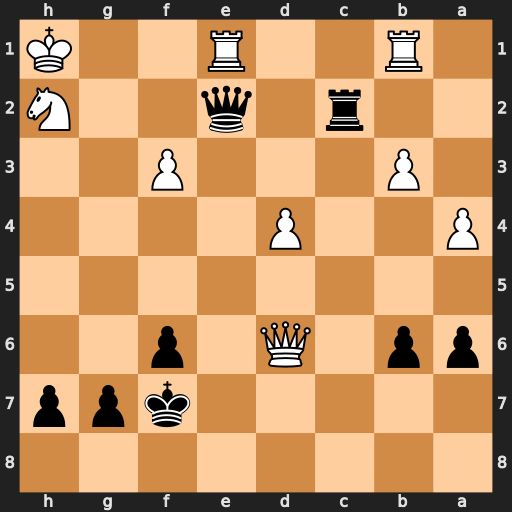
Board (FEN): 8/5kpp/pp1Q1p2/8/P2P4/1P3P2/2r1q2N/1R2R2K
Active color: b
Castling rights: -
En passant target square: -
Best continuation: Qg2#